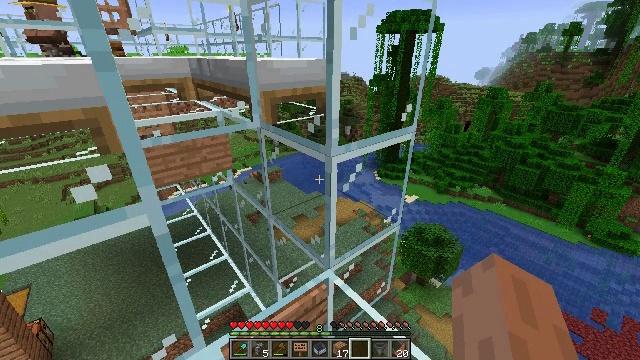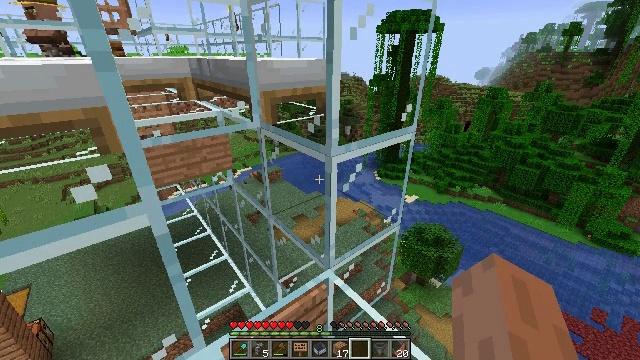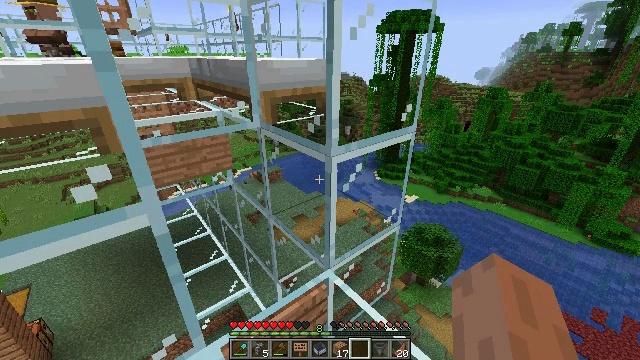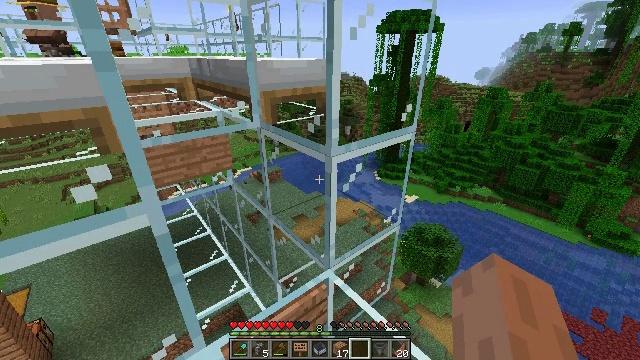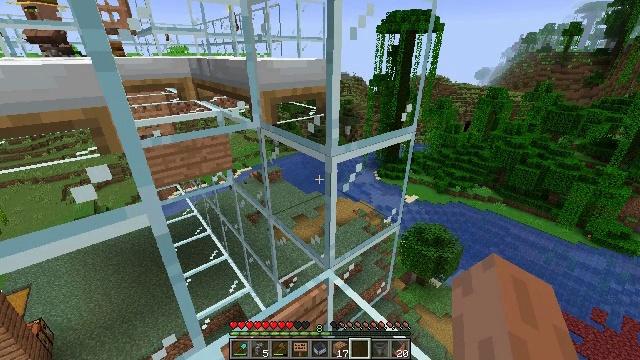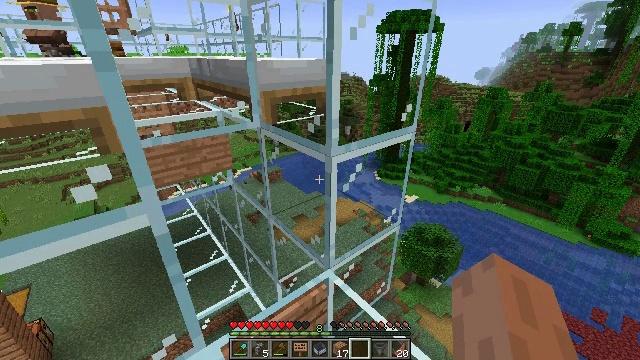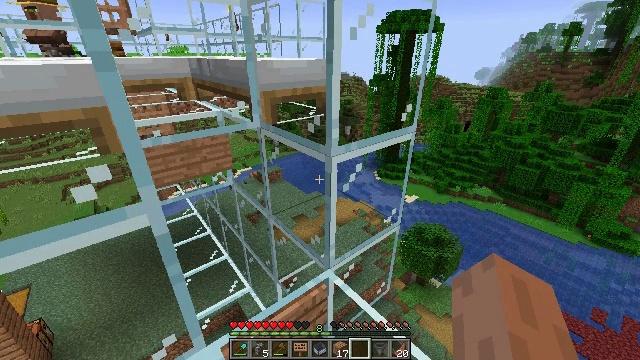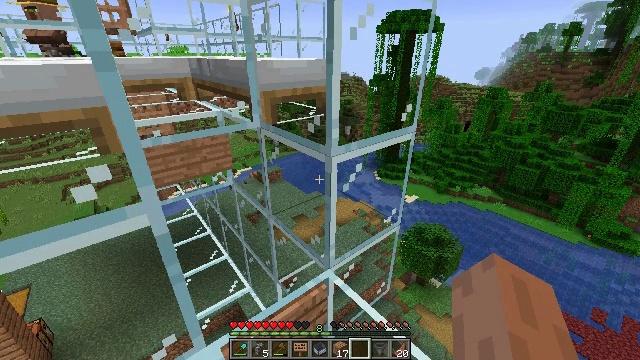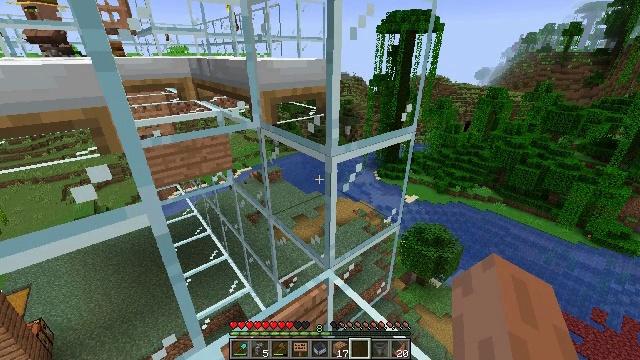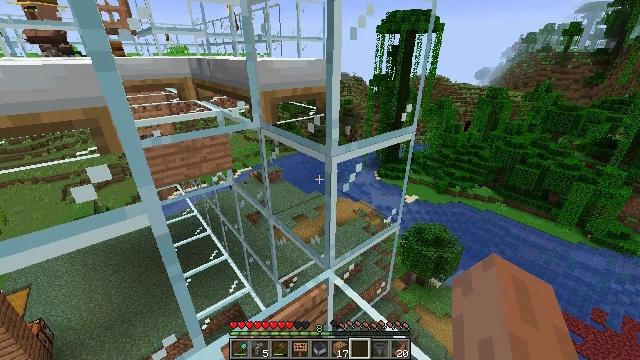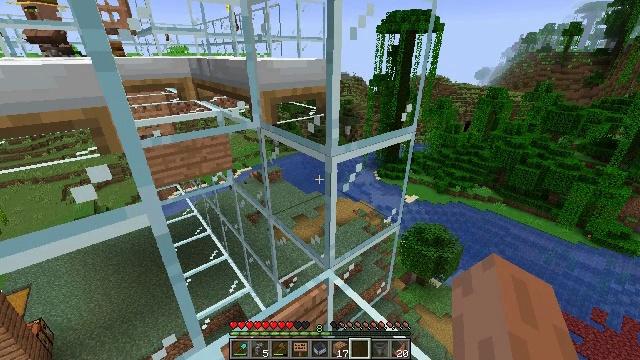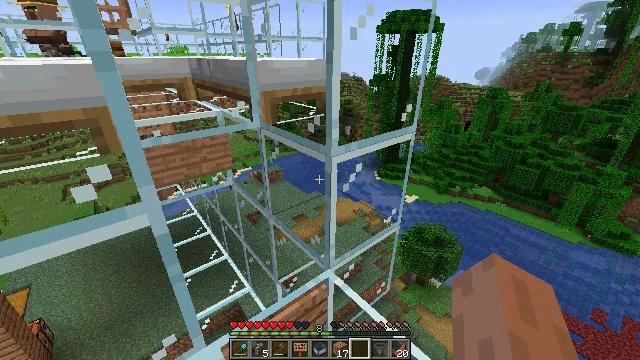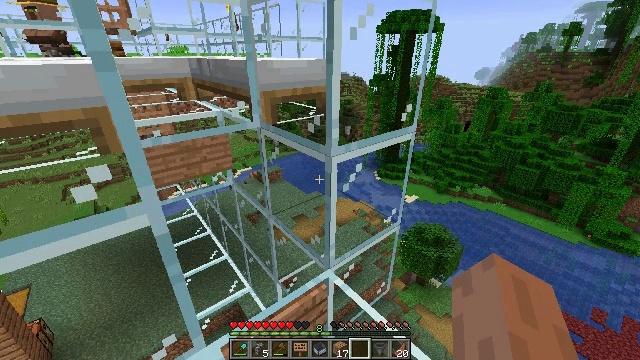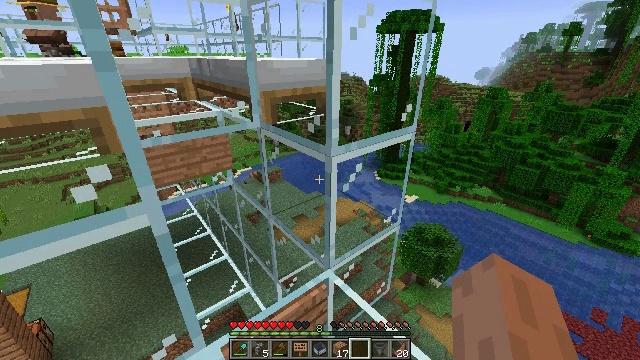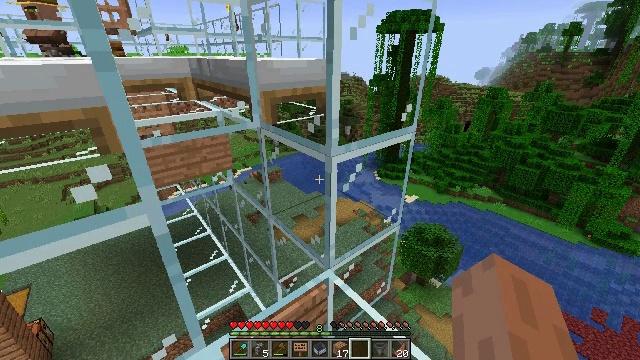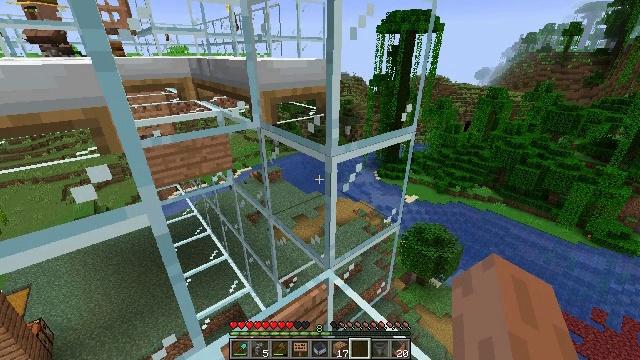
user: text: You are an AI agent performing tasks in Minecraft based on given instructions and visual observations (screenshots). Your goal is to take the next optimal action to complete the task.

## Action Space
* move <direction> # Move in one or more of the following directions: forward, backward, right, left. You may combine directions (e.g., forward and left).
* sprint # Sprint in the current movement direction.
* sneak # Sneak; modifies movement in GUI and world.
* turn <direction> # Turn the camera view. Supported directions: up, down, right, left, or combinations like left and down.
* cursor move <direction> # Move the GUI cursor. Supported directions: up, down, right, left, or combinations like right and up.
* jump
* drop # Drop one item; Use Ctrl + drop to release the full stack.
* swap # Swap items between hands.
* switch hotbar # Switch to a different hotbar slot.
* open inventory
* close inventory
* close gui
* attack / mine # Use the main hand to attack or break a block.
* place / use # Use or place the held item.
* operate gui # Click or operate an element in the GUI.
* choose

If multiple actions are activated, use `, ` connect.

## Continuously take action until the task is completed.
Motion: motion action
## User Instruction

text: Break the jungle planks to recycle them.
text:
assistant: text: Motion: no_op
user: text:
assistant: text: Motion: no_op
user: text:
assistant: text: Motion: no_op
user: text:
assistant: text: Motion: no_op
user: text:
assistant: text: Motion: no_op
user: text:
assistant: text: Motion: no_op
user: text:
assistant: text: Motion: no_op
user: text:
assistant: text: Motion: no_op
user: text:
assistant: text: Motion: no_op
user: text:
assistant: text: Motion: no_op
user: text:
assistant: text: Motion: no_op
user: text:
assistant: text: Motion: no_op
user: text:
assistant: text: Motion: no_op
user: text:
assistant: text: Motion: no_op
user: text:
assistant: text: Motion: no_op
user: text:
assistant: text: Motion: no_op
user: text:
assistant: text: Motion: no_op
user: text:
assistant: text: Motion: no_op
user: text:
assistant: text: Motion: no_op
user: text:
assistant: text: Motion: no_op
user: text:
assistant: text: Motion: no_op
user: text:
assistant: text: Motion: no_op
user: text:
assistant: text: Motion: no_op
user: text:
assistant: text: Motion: no_op
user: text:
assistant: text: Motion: no_op
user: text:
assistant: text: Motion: no_op
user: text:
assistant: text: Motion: no_op
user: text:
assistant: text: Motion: no_op
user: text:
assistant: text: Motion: no_op
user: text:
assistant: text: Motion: no_op